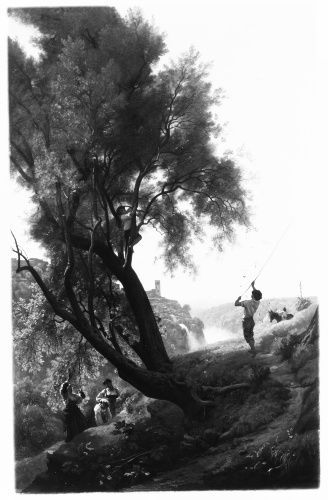
Title: Gathering Olives at Tivoli
Artist: François-Louis Français
Artist bio: French, Plombières-les-Bains 1814–1897 Plombières-les-Bains
Date: 1868
Object type: Painting
Classification: Paintings
Medium: Oil on canvas
Dimensions: 83 3/4 x 51 5/8 in. (212.7 x 131.1 cm)
Department: European Paintings
Credit line: Gift of I. Montaignac, 1897
Accession year: 1897
Repository: Metropolitan Museum of Art, New York, NY
Tags: Men|Olive Trees|Waterfalls|Harvesting